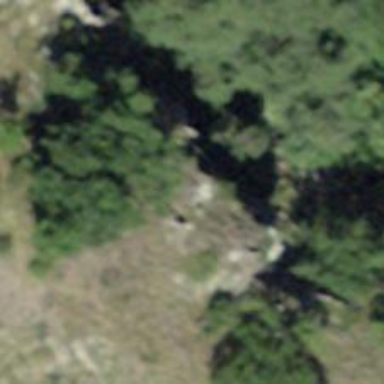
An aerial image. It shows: Natural cliff.